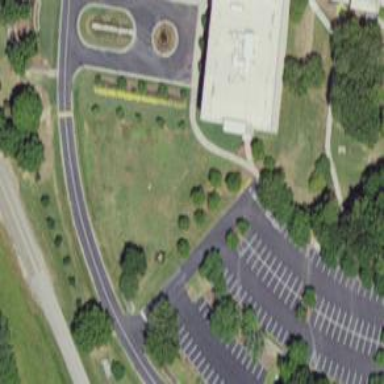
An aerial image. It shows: Parking area.